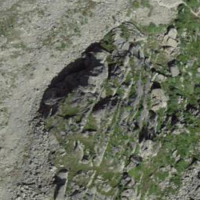
EUNIS habitat code: 48
Species observed at this site:
Nucifraga caryocatactes